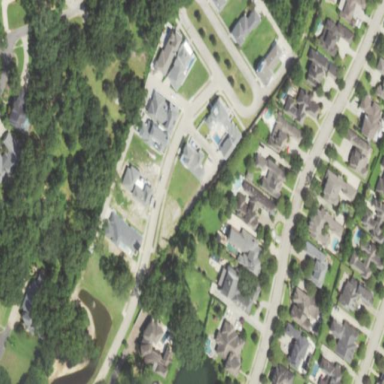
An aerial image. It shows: Gated residential area.